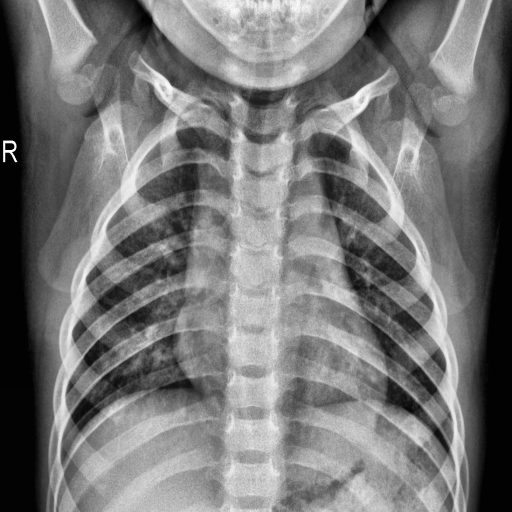
Finding: NORMAL